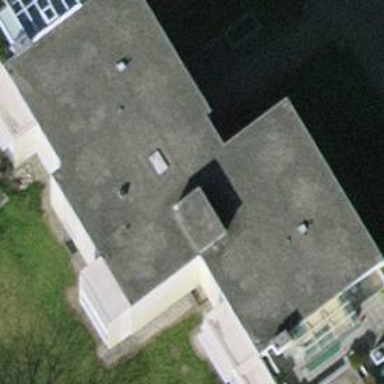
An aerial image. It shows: View of apartment building.